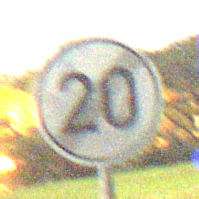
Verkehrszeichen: EndeGeschwindigkeit20
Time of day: Night
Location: Outdoor (Nature)
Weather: Clear
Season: NotSpecified
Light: Natural